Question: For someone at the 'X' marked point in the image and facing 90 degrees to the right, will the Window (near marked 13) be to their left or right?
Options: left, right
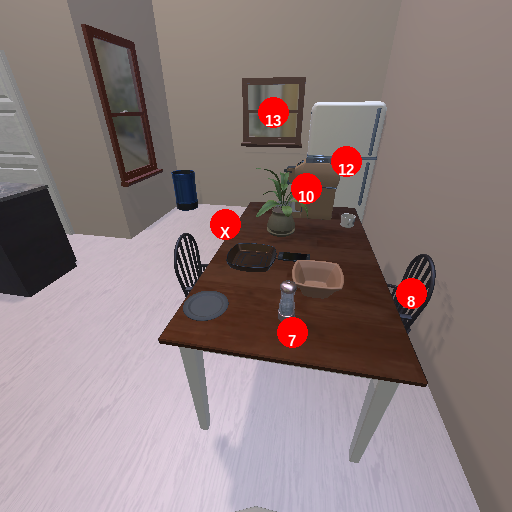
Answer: left